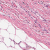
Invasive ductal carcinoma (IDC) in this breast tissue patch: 0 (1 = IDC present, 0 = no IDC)